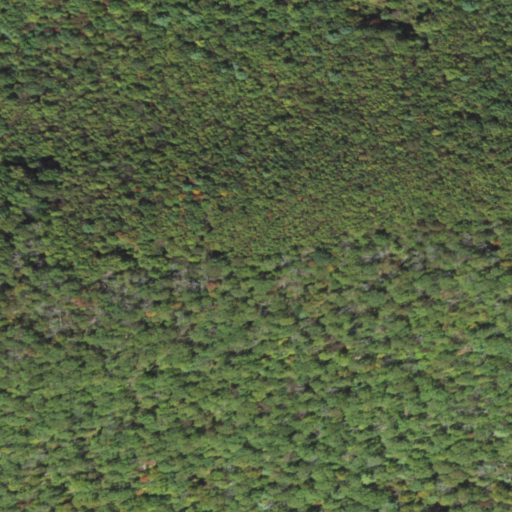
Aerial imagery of mountain in Pennsylvania named Short Mountain containing only deciduous forest